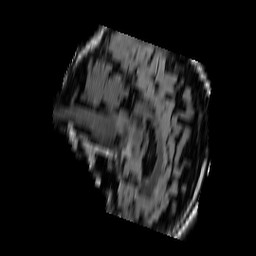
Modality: FLAIR
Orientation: sagittal
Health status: ill
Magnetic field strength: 3 T